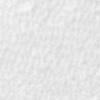
Label: no_change